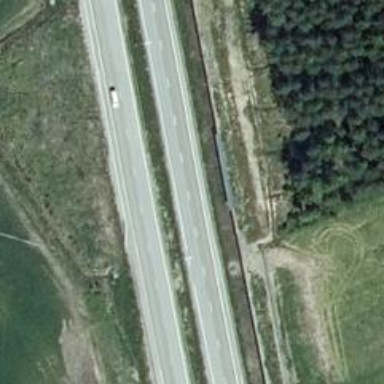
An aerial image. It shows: Asphalt motorway.